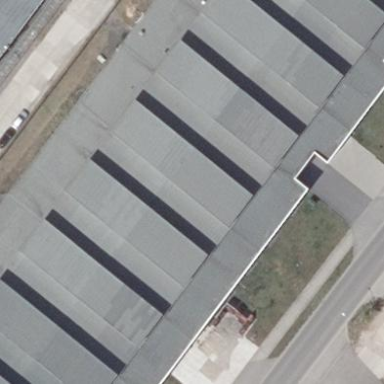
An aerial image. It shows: Trading shop located within building.